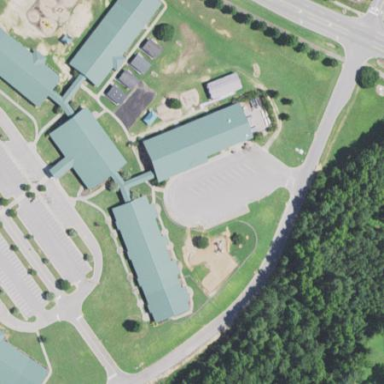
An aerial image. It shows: School building.